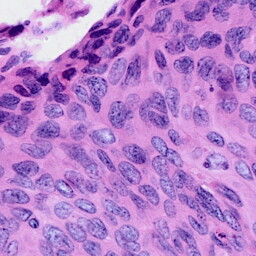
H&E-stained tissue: Cervix